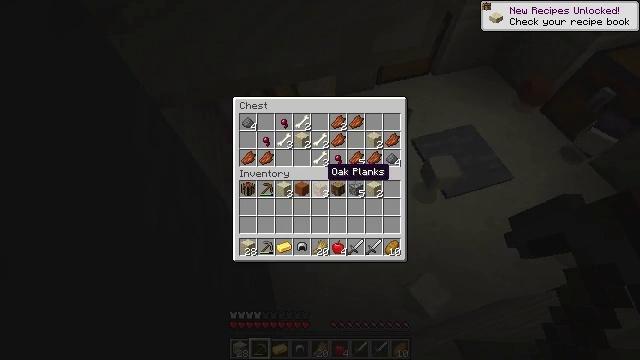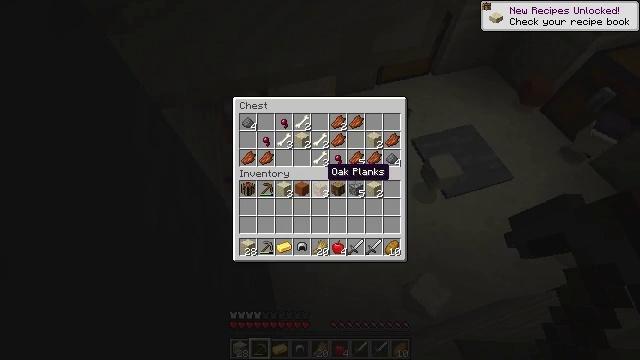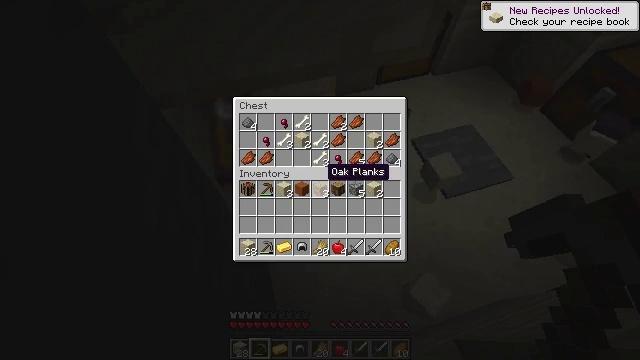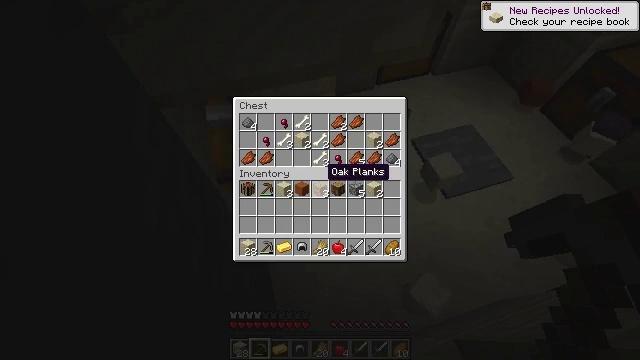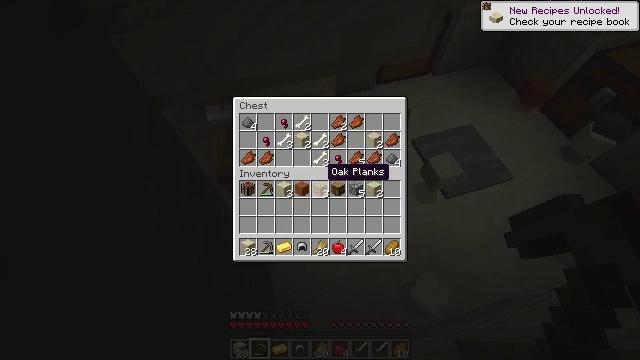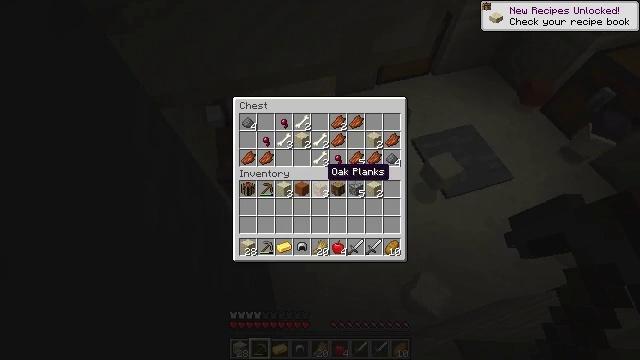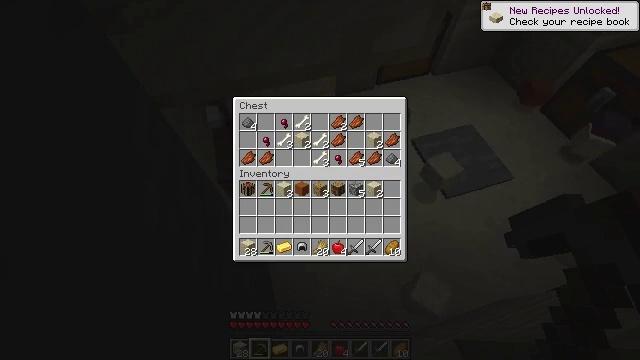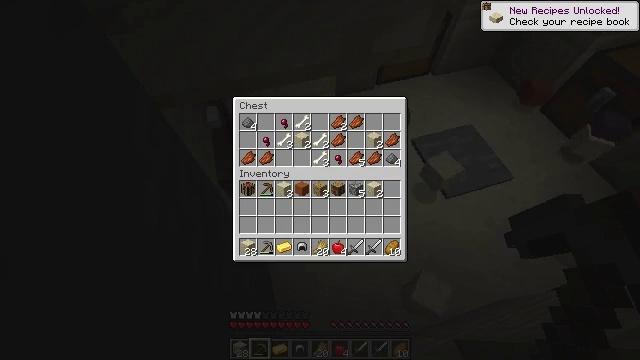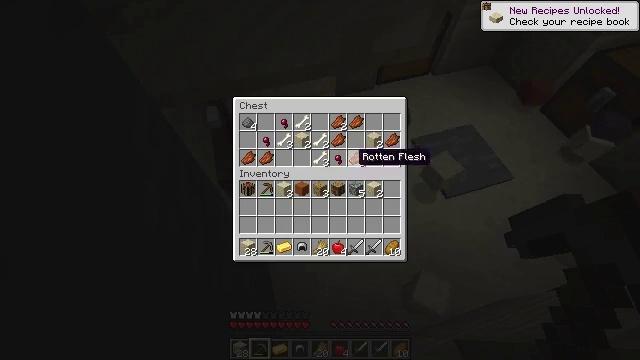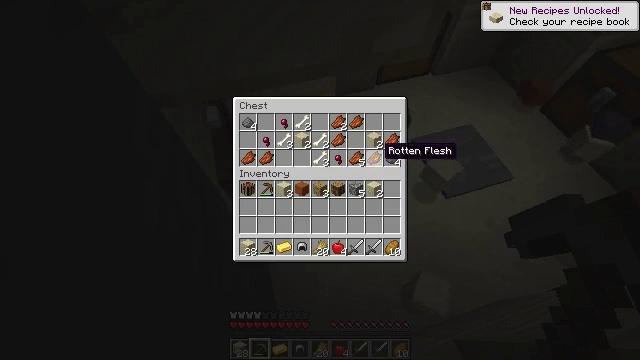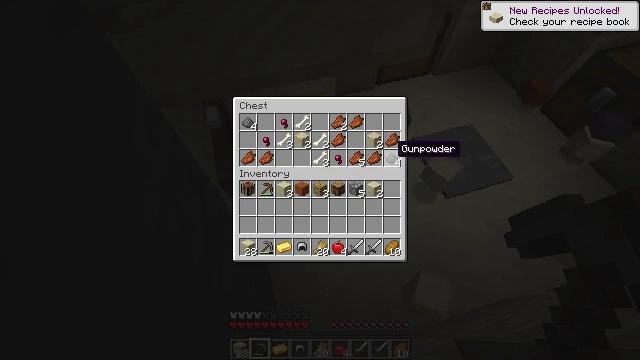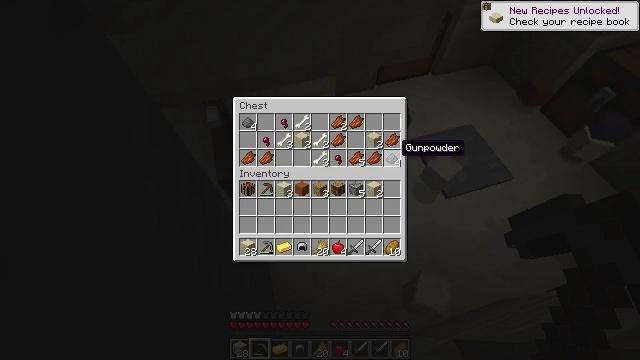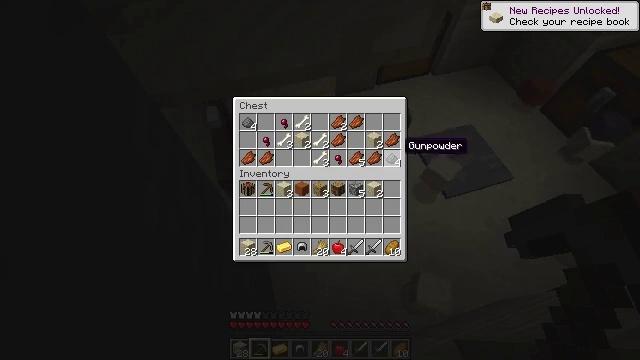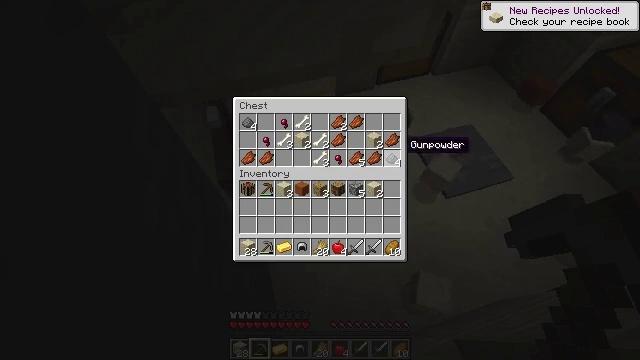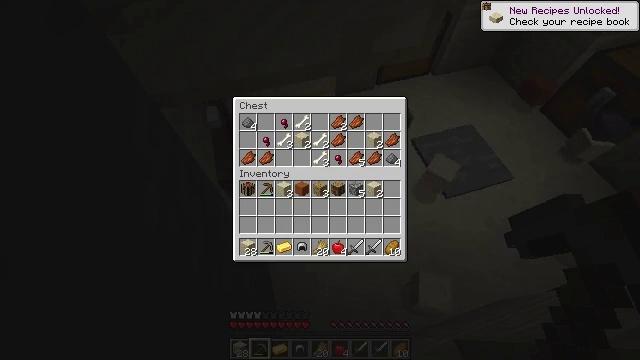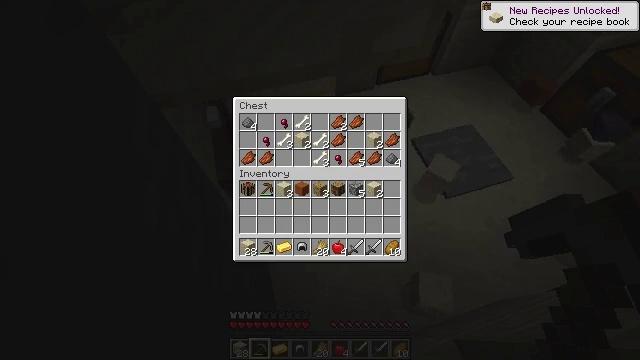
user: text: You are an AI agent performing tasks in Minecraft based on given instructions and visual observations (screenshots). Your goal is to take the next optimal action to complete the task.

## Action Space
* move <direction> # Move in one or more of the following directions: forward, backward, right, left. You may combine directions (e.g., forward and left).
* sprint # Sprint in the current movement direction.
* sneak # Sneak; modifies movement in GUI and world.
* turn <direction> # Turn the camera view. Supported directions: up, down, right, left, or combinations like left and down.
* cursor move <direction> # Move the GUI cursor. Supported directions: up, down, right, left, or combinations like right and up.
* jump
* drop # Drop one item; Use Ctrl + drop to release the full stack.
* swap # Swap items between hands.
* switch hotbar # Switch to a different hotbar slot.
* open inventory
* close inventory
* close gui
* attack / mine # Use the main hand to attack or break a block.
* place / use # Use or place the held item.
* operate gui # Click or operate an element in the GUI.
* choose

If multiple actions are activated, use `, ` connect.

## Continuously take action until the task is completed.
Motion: motion action
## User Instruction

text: Break the stone pressure plate.
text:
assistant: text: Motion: no_op
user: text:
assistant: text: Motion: no_op
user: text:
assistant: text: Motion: no_op
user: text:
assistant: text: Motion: no_op
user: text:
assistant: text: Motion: no_op
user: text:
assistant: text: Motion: no_op
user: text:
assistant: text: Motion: cursor move right and up
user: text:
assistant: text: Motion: cursor move right
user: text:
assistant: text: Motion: cursor move right
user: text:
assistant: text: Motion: cursor move right
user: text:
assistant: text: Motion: sneak
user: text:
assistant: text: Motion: sneak
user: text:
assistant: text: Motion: sneak
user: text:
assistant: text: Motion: sneak
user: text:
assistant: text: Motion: sneak
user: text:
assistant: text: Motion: sneak
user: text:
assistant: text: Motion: sneak
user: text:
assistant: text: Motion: sneak
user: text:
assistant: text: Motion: sneak
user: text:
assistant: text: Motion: sneak
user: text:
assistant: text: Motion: sneak
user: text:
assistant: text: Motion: sneak
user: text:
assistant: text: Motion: sneak
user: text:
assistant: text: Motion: sneak
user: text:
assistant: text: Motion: sneak
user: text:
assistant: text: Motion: sneak
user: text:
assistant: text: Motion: sneak
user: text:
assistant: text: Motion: sneak
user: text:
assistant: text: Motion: sneak, choose
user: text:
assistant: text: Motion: sneak, choose